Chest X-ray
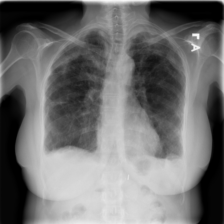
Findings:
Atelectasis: negative
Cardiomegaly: negative
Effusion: negative
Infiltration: negative
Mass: negative
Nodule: negative
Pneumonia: negative
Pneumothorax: negative
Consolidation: negative
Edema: negative
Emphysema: negative
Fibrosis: negative
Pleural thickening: positive
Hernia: negative